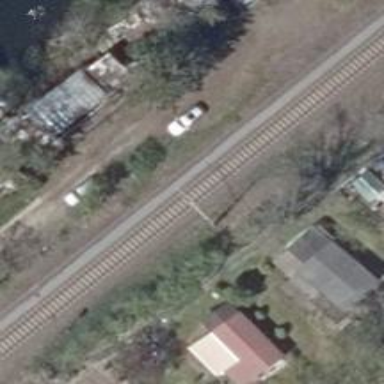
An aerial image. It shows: Milestone along the railway with catenary mast.